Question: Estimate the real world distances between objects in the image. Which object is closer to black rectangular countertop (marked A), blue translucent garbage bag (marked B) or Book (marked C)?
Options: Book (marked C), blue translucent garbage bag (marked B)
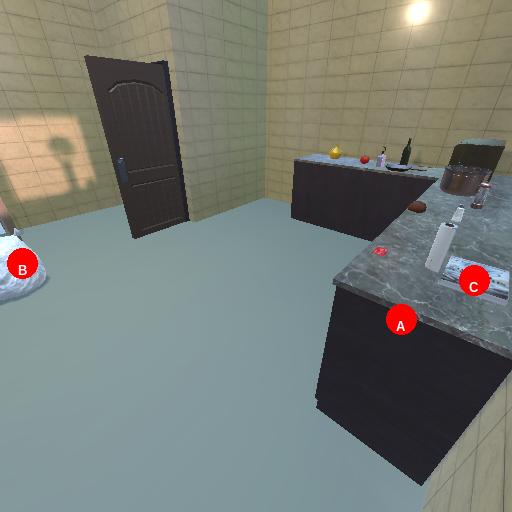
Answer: Book (marked C)